Question: I'm requesting your help with a '.css' 'hr' class
I'm trying to figure out how to make a double border like this:

Here's what i did:
'''
hr.style15 {
border-top: 4px double black;
}
hr.style15:after {
content: 'SHIPPING INFO';
display: inline-block;
position: relative;
top: -15px;
left: 40px;
padding: 0 10px;
background: #f0f0f0;
color: #8c8b8b;
font-size: 18px;
}
'''
My questions are:
1) How do I get rid of the 'inline-block' below the 2 lines? I've tried by deleting the 'inline-block' sentence but it doesn't work.
2) Can I add 'font-family' and font size to this?
3) Is it possible to increase the space between the 2 lines without increasing the width?
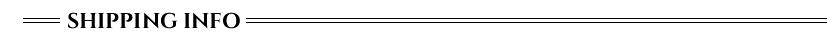
Answer: Please have a check with this:-
'''
<h1 class="title"><span>Shipping info</span></h1>
'''
'''
h1.title {
margin-top: 0;
position: relative;
}
h1.title:before {
content: "";
display: block;
border-top: solid 1px black;
width: 100%;
height: 2px;
position: absolute;
top: 50%;
z-index: 1;
border-bottom: 1px solid #000;
}
h1.title span {
background: #fff;
padding: 0 20px;
position: relative;
z-index: 5;
margin-left: 50px;
}
'''